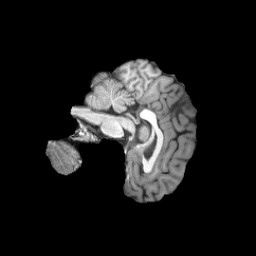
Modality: T1w
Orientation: sagittal
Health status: healthy